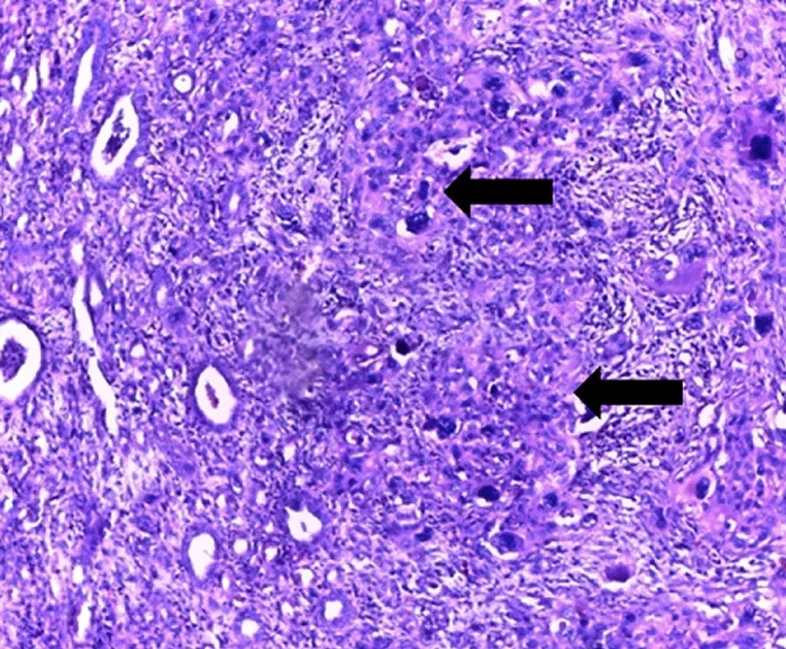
poorly differentiated squamous cell carcinoma with anaplastic focus of the left kidney; HE x100 (source: pathological cytology laboratory collection of the DANTEC CHU); often cohesive layers and clumps of atypical, poorly differentiated, dyskaryotic, hyperchromatic squamous epithelial cells, infiltrating a fibro-inflammatory stroma (arrows).
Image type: pathology (h&e)